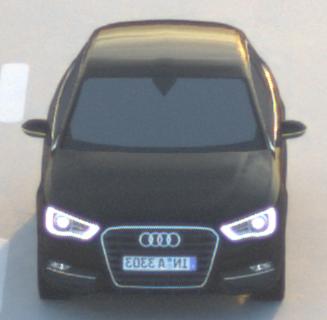
Make: Audi
Model: A3 1.2 TFSI
Detailed model: A3 (8V)
Model produced from: 2013/02
Model produced until: 2014/05
Doors: 3
Color: black
Road condition: dry road
Daytime: sunrise or sunset
Contrast: medium contrast